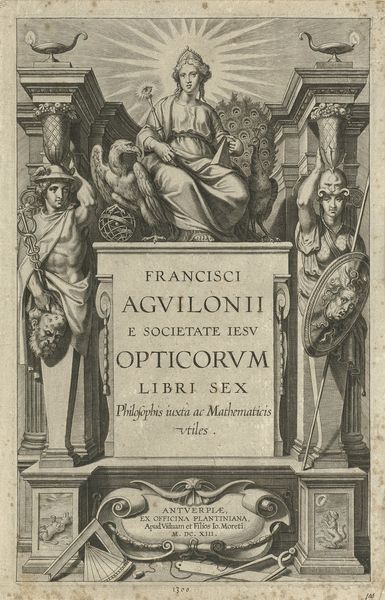
Titel: Titelpagina voor F. Aguilon, Opticorum libri sex
Künstler: Theodoor Galle
Standort: Amsterdam
Institution: Rijksmuseum
Schlagwörter: column, columns, crown, men, throne, white, women, black, gray, grey, sitting, woman, print, angel, classical, gods, man, mythology, roman, head, helmet, light, black and white, bird, hats, peacock, sketch, beard, birds, eagle, monument, statue, wings, lamps, royal, inscription, jesus, statues, goddess, shield, book, diadem, globe, carving, page, scepter, juno, staff, latin, halo, spear, queen, helmets, medusa, hawk, title, hera, carve, numerals, urns, helmt, francisci, caduceus, agvilonii, opicorum, sket, opticorvm, opticorum